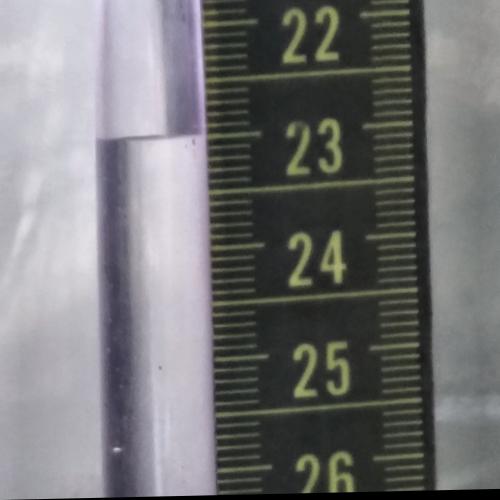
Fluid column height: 23.0 cm